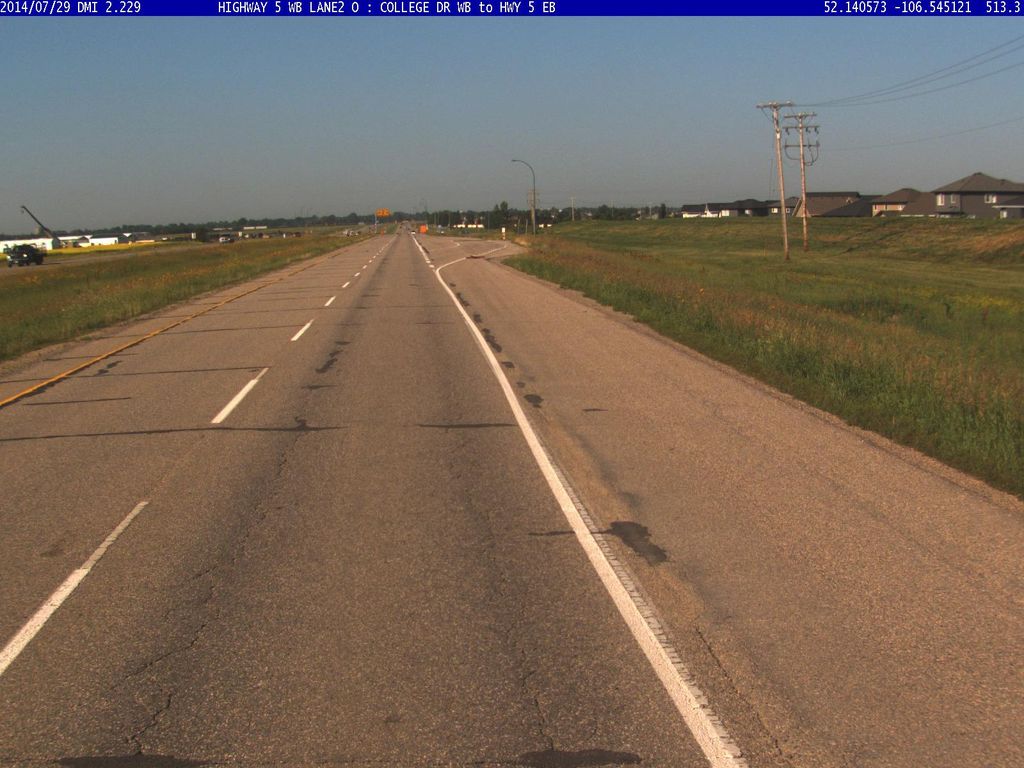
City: saskatoon